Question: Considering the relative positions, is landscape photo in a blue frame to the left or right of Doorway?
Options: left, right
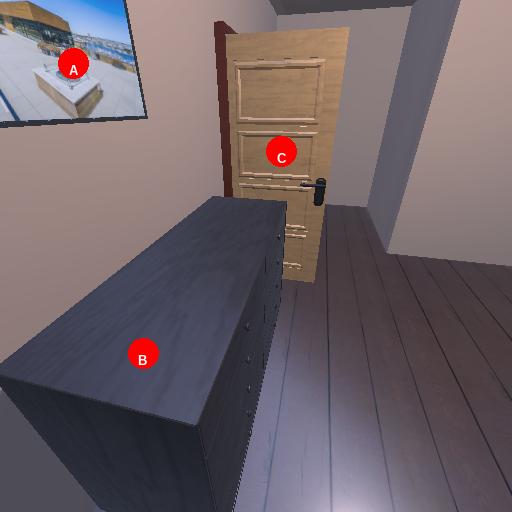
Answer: left